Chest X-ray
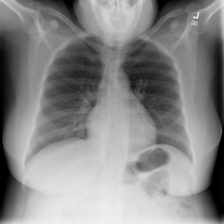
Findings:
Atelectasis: negative
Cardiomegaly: negative
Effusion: negative
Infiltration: negative
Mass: negative
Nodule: negative
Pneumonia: negative
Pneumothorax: negative
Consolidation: negative
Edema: negative
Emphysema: negative
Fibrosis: negative
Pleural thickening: negative
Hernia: negative